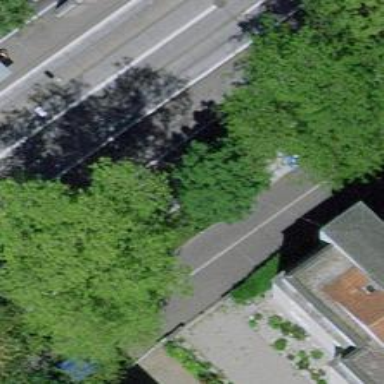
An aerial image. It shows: Tree-lined avenue.